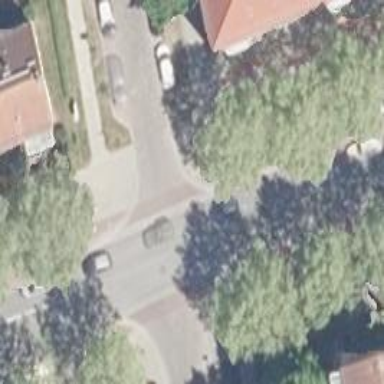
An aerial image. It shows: Residential road with sidewalks on both sides.